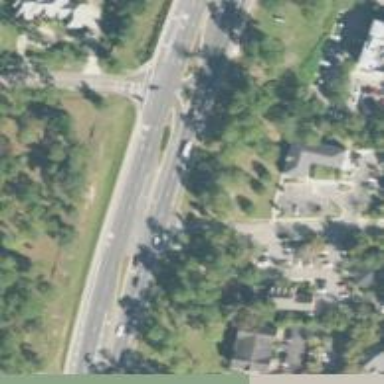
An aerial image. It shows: Marked road crossing.